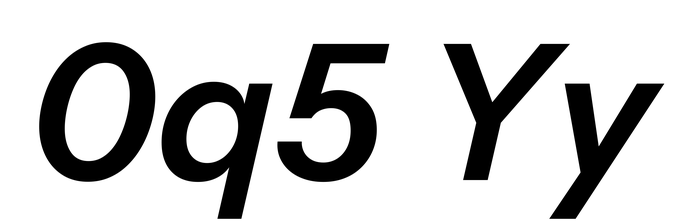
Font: InstrumentSans-Italic_SemiBold_Italic